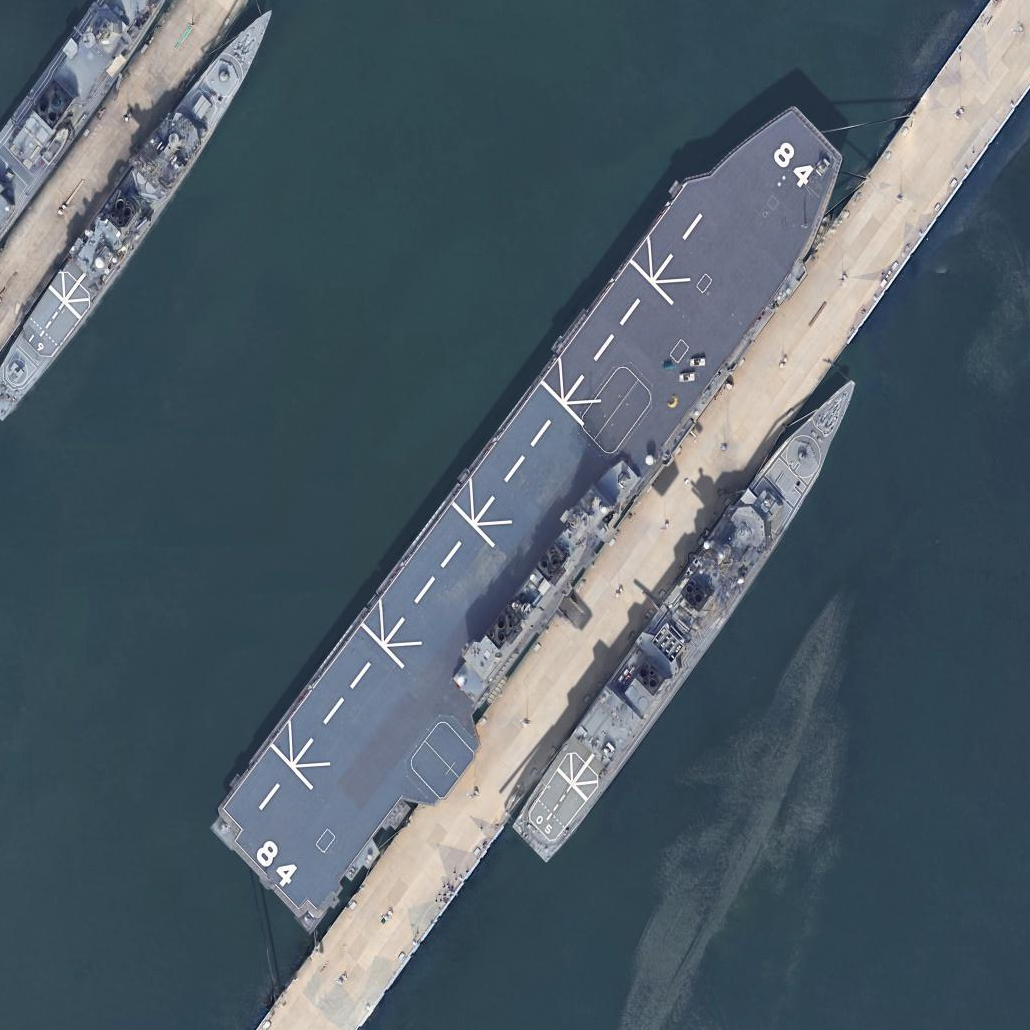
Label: Lzumo-class_helicopter_destroyer